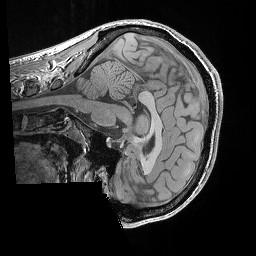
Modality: T1w
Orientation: sagittal
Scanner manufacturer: siemens
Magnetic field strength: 3 T
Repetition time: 0.02 s
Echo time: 0.00492 s